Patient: sex F, age 72
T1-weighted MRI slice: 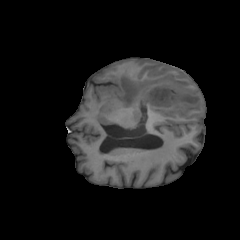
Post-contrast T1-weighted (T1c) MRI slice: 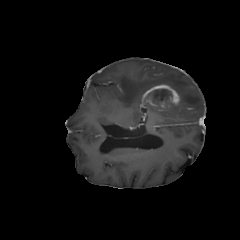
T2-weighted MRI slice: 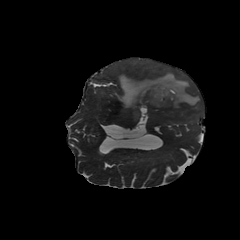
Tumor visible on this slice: yes
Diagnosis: Glioblastoma, IDH-wildtype
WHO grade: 4